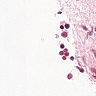
Metastatic tissue present: no